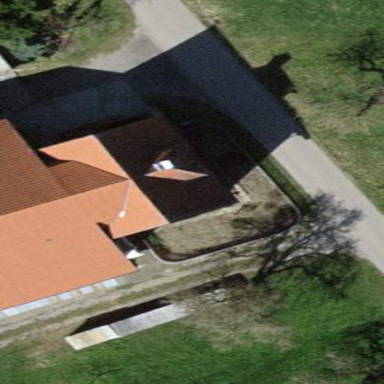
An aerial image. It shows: Detached building.